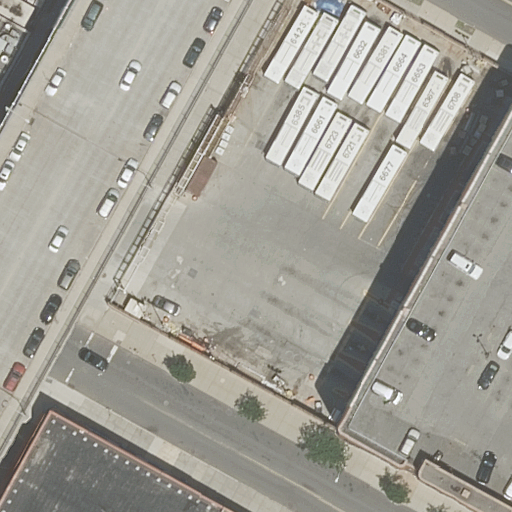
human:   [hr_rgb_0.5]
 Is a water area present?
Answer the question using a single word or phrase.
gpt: no

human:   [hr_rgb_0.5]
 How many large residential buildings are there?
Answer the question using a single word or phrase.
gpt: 2

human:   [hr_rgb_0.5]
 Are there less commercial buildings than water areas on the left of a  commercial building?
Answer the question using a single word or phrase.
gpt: no

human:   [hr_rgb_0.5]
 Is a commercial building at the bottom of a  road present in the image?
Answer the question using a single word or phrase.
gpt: no

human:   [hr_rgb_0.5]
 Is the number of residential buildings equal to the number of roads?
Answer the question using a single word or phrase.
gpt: no

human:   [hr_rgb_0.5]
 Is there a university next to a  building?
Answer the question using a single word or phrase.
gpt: yes

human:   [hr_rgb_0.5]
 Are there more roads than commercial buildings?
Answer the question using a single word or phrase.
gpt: yes

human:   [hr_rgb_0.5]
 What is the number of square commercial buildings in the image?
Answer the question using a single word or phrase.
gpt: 0

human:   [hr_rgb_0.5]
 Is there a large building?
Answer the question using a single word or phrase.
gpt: yes

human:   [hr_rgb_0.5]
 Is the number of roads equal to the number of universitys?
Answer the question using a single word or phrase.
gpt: no

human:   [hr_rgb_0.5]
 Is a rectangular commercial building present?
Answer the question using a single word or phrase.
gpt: no

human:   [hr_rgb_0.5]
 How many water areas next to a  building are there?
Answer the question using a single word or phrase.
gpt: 0

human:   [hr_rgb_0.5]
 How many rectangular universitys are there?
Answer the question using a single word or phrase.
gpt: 1

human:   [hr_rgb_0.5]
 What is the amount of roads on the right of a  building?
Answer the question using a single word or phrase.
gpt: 1

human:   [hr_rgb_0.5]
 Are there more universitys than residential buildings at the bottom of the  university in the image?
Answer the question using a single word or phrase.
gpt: no

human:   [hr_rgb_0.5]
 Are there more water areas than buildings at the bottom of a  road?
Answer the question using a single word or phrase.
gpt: no

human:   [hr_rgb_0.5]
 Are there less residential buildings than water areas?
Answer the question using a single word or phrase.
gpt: no

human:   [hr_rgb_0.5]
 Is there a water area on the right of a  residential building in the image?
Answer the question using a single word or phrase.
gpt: no

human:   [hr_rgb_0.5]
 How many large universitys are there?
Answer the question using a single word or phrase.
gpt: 1

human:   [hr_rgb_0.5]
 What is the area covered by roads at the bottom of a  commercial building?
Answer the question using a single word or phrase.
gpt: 0m2

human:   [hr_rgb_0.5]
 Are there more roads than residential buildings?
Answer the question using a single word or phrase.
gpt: no

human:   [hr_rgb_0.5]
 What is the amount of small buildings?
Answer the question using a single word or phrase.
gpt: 2

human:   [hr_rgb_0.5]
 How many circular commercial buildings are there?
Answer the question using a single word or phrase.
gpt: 0

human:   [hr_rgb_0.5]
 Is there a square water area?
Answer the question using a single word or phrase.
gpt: no

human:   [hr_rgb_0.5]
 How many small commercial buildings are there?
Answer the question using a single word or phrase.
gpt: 0

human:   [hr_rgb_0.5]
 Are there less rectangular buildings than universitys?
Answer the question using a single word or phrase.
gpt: no

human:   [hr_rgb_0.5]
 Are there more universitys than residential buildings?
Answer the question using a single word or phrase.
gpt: no

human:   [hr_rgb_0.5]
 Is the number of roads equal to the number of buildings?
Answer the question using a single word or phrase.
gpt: no

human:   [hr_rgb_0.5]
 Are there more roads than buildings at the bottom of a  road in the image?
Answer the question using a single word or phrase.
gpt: no

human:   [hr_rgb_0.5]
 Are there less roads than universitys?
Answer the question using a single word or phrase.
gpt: no

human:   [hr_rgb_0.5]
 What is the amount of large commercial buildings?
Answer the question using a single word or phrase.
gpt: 0

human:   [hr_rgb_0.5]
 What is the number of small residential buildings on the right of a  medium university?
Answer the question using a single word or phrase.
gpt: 0

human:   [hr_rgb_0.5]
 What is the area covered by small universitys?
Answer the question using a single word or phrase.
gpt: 0m2

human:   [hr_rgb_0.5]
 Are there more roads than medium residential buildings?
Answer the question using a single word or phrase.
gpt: yes

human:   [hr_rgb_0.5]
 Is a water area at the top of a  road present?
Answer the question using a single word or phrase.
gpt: no

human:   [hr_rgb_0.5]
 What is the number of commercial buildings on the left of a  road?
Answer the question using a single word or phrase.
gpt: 0